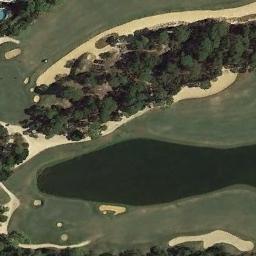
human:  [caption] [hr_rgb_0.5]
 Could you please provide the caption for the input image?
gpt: There are lots of trees near the golf course .

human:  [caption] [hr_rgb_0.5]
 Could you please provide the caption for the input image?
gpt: There are several bunkers and lakes and a few paths and many trees on a large green lawn on the golf course .

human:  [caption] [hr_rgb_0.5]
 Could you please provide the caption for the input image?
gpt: The golf course has a lake, Some fairways, Roads, Barrier trees and sandpits .

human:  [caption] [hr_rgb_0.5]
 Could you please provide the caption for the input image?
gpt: There are five bunkers in this area, Two winding paths and a small river .

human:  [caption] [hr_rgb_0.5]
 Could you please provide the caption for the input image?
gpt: There are some green trees beside a lake on the golf course .